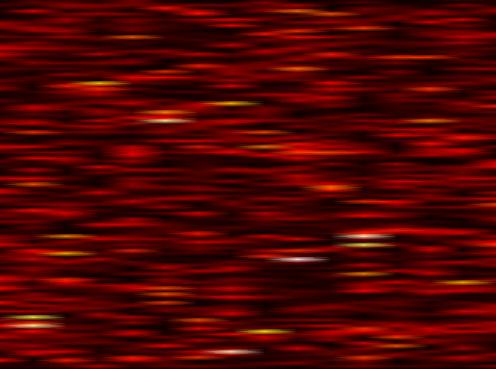
Label: FBMC